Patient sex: F
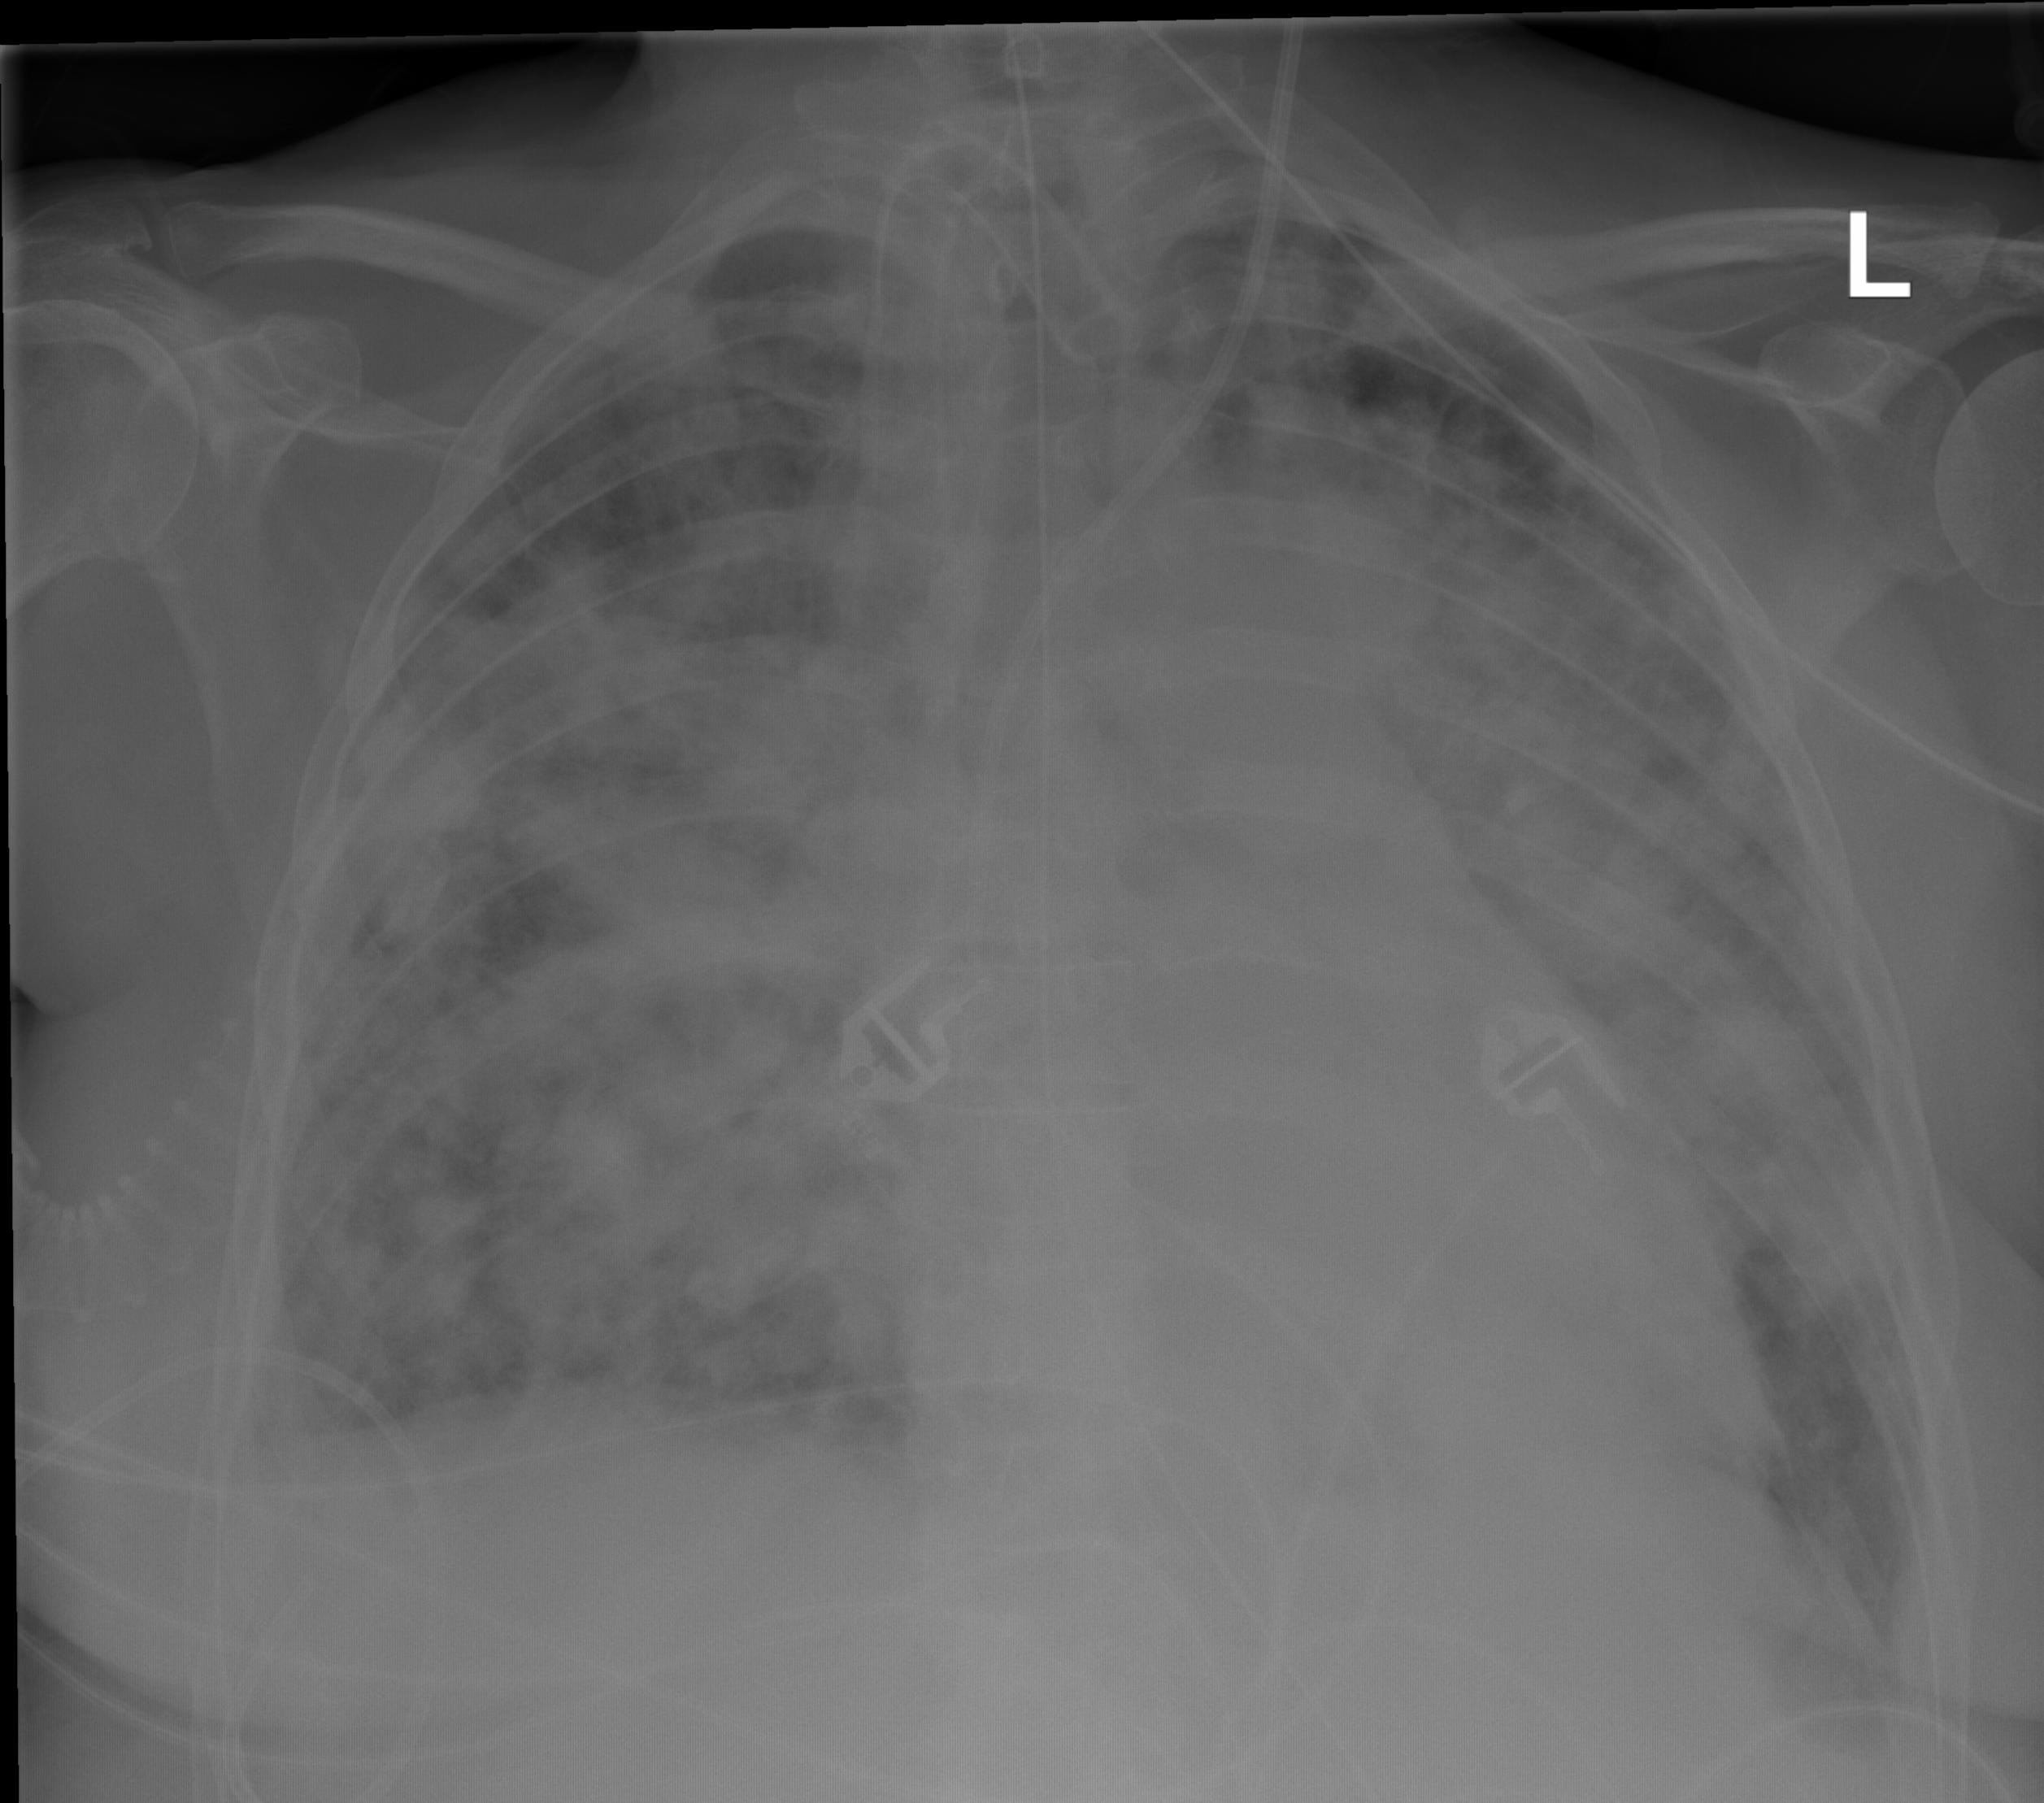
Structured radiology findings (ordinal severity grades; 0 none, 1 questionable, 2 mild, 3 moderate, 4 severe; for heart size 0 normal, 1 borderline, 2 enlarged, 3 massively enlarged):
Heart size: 0
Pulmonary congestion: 2
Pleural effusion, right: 3
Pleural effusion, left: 2
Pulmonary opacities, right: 4
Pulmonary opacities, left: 4
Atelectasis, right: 4
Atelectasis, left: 4